Field crop: maize
Growth stage: 2
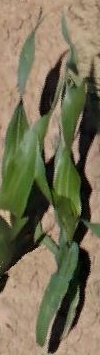
Species: maize